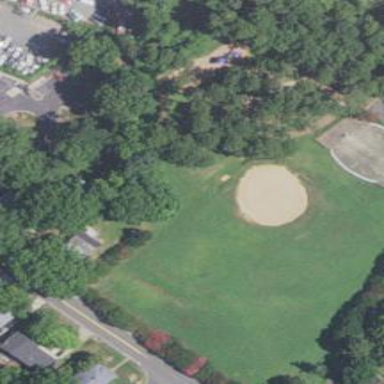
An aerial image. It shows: Baseball pitch for leisure land activities.